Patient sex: M
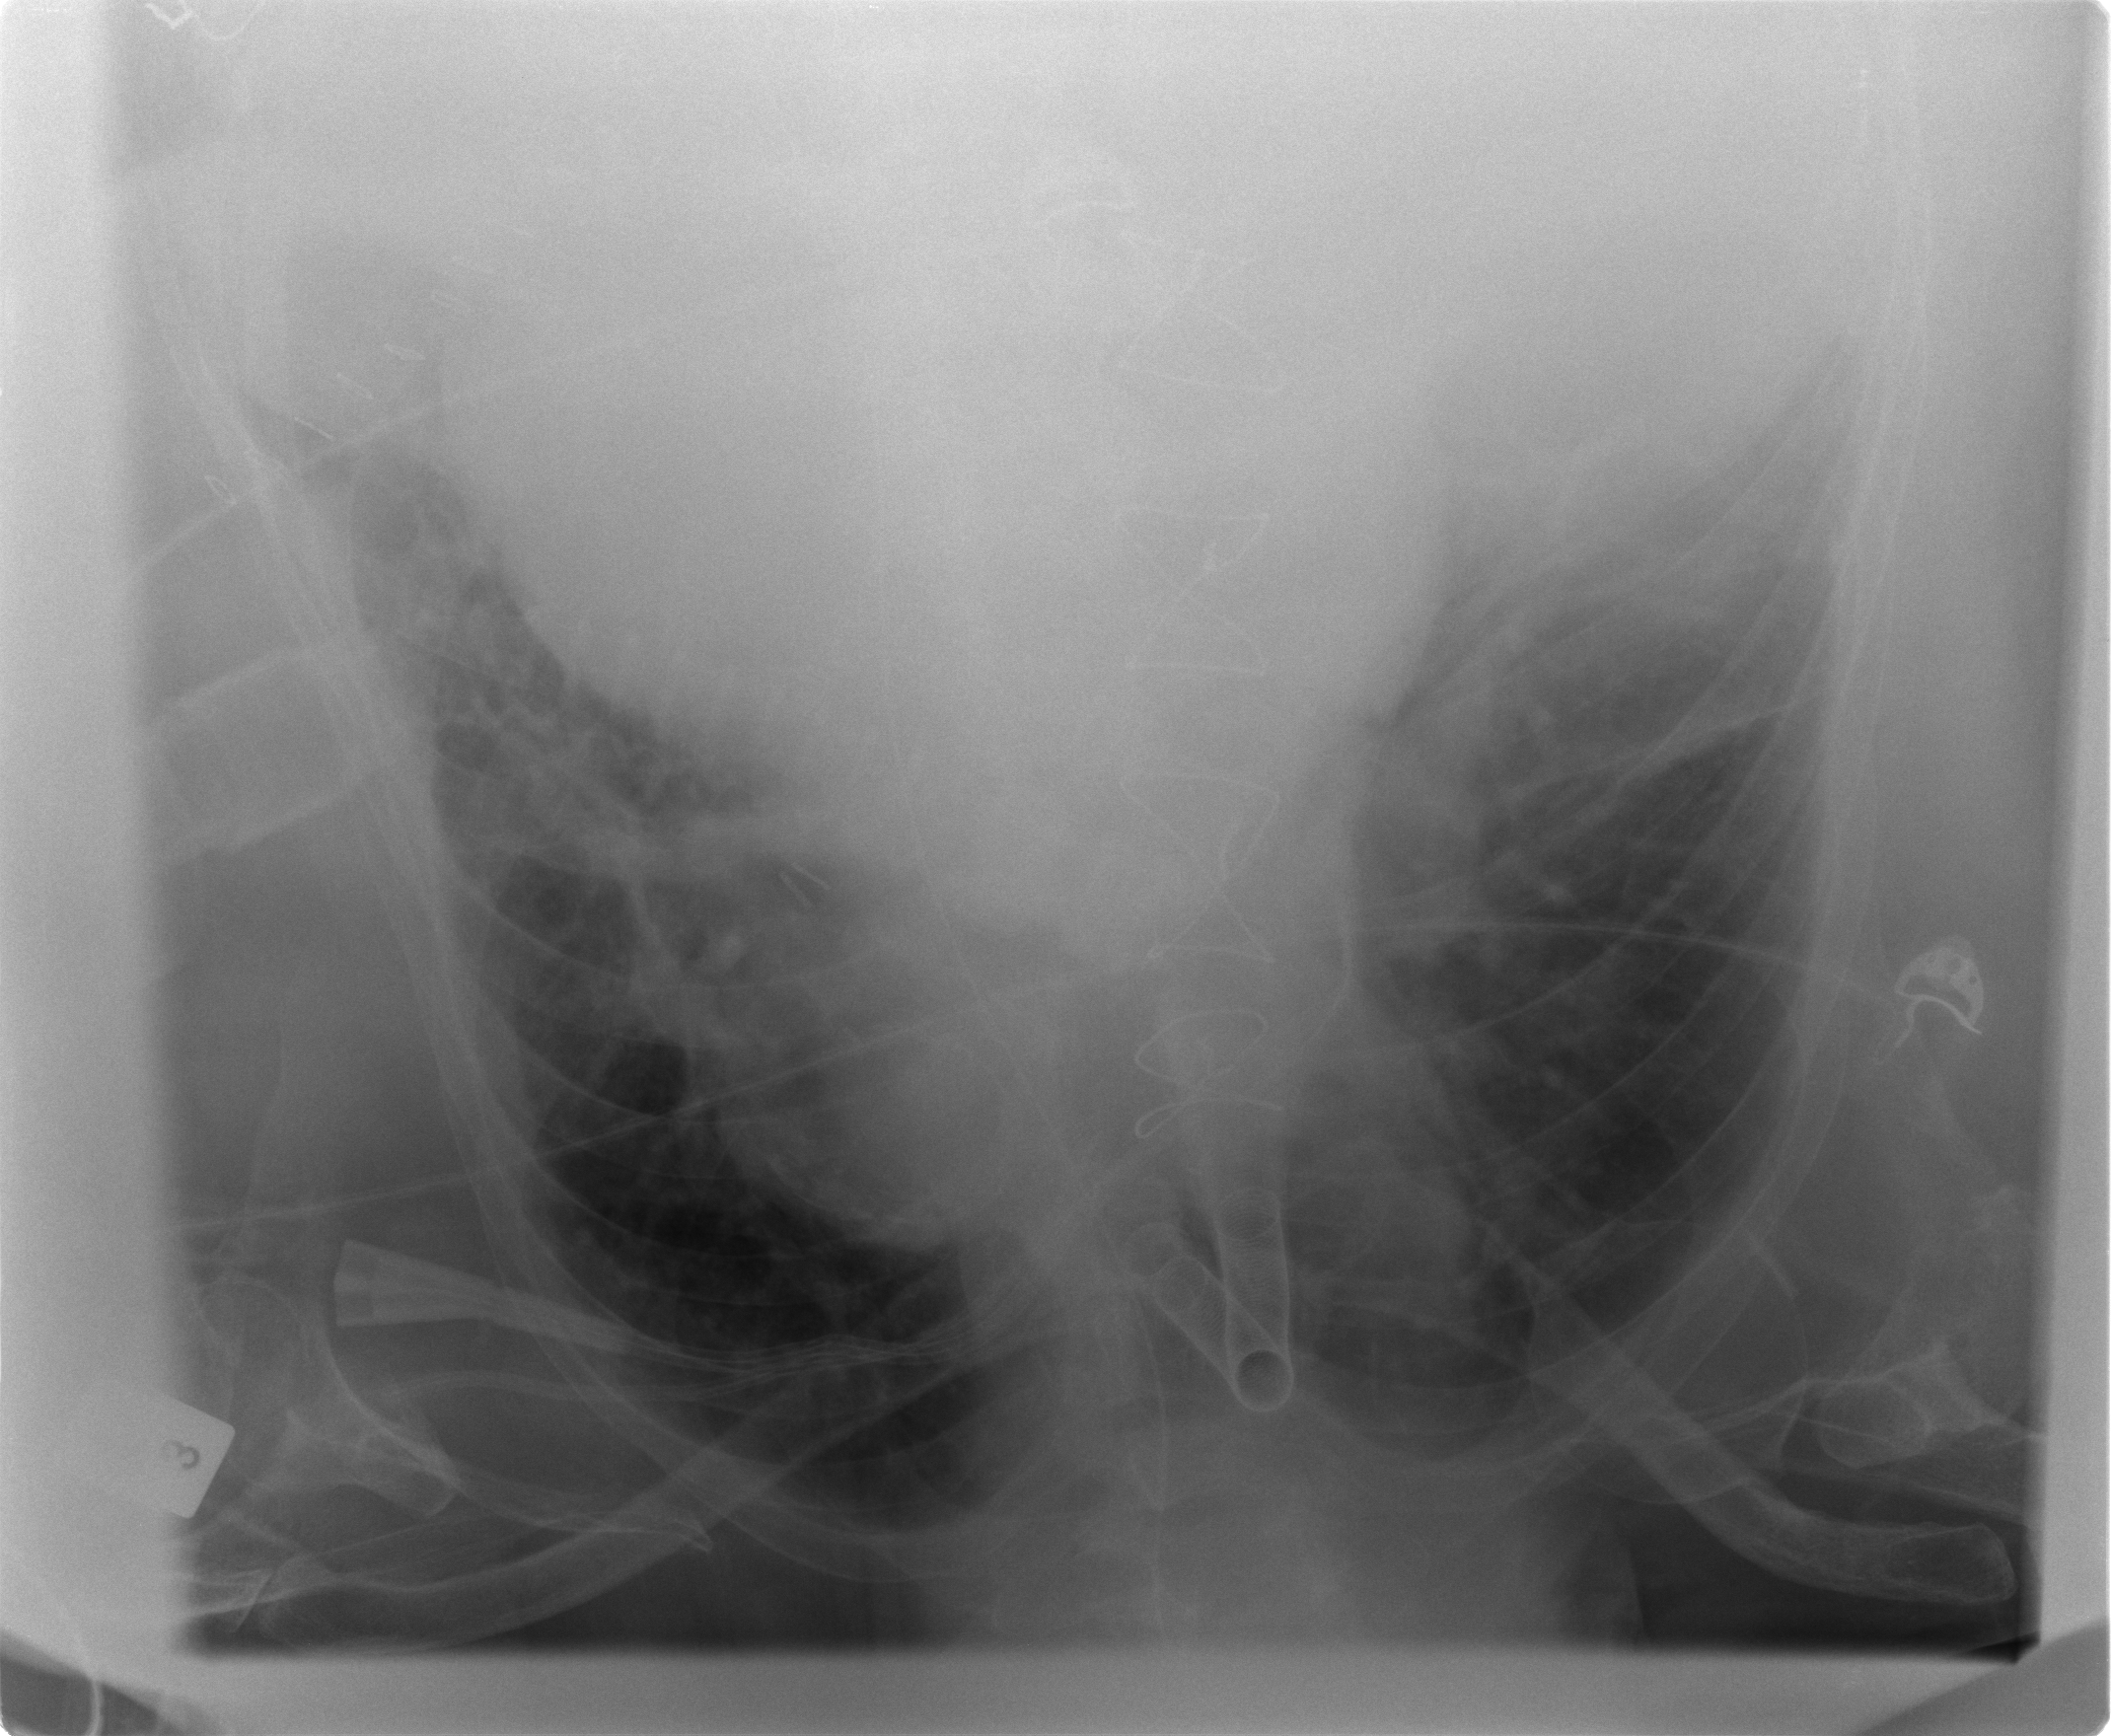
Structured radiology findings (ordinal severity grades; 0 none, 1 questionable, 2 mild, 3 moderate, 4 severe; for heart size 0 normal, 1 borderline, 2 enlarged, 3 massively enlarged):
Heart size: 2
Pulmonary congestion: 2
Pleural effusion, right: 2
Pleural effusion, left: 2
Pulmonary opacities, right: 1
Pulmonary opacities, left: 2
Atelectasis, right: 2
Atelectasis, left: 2